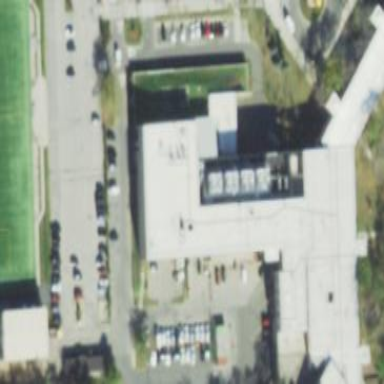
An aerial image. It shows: College building.